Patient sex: M
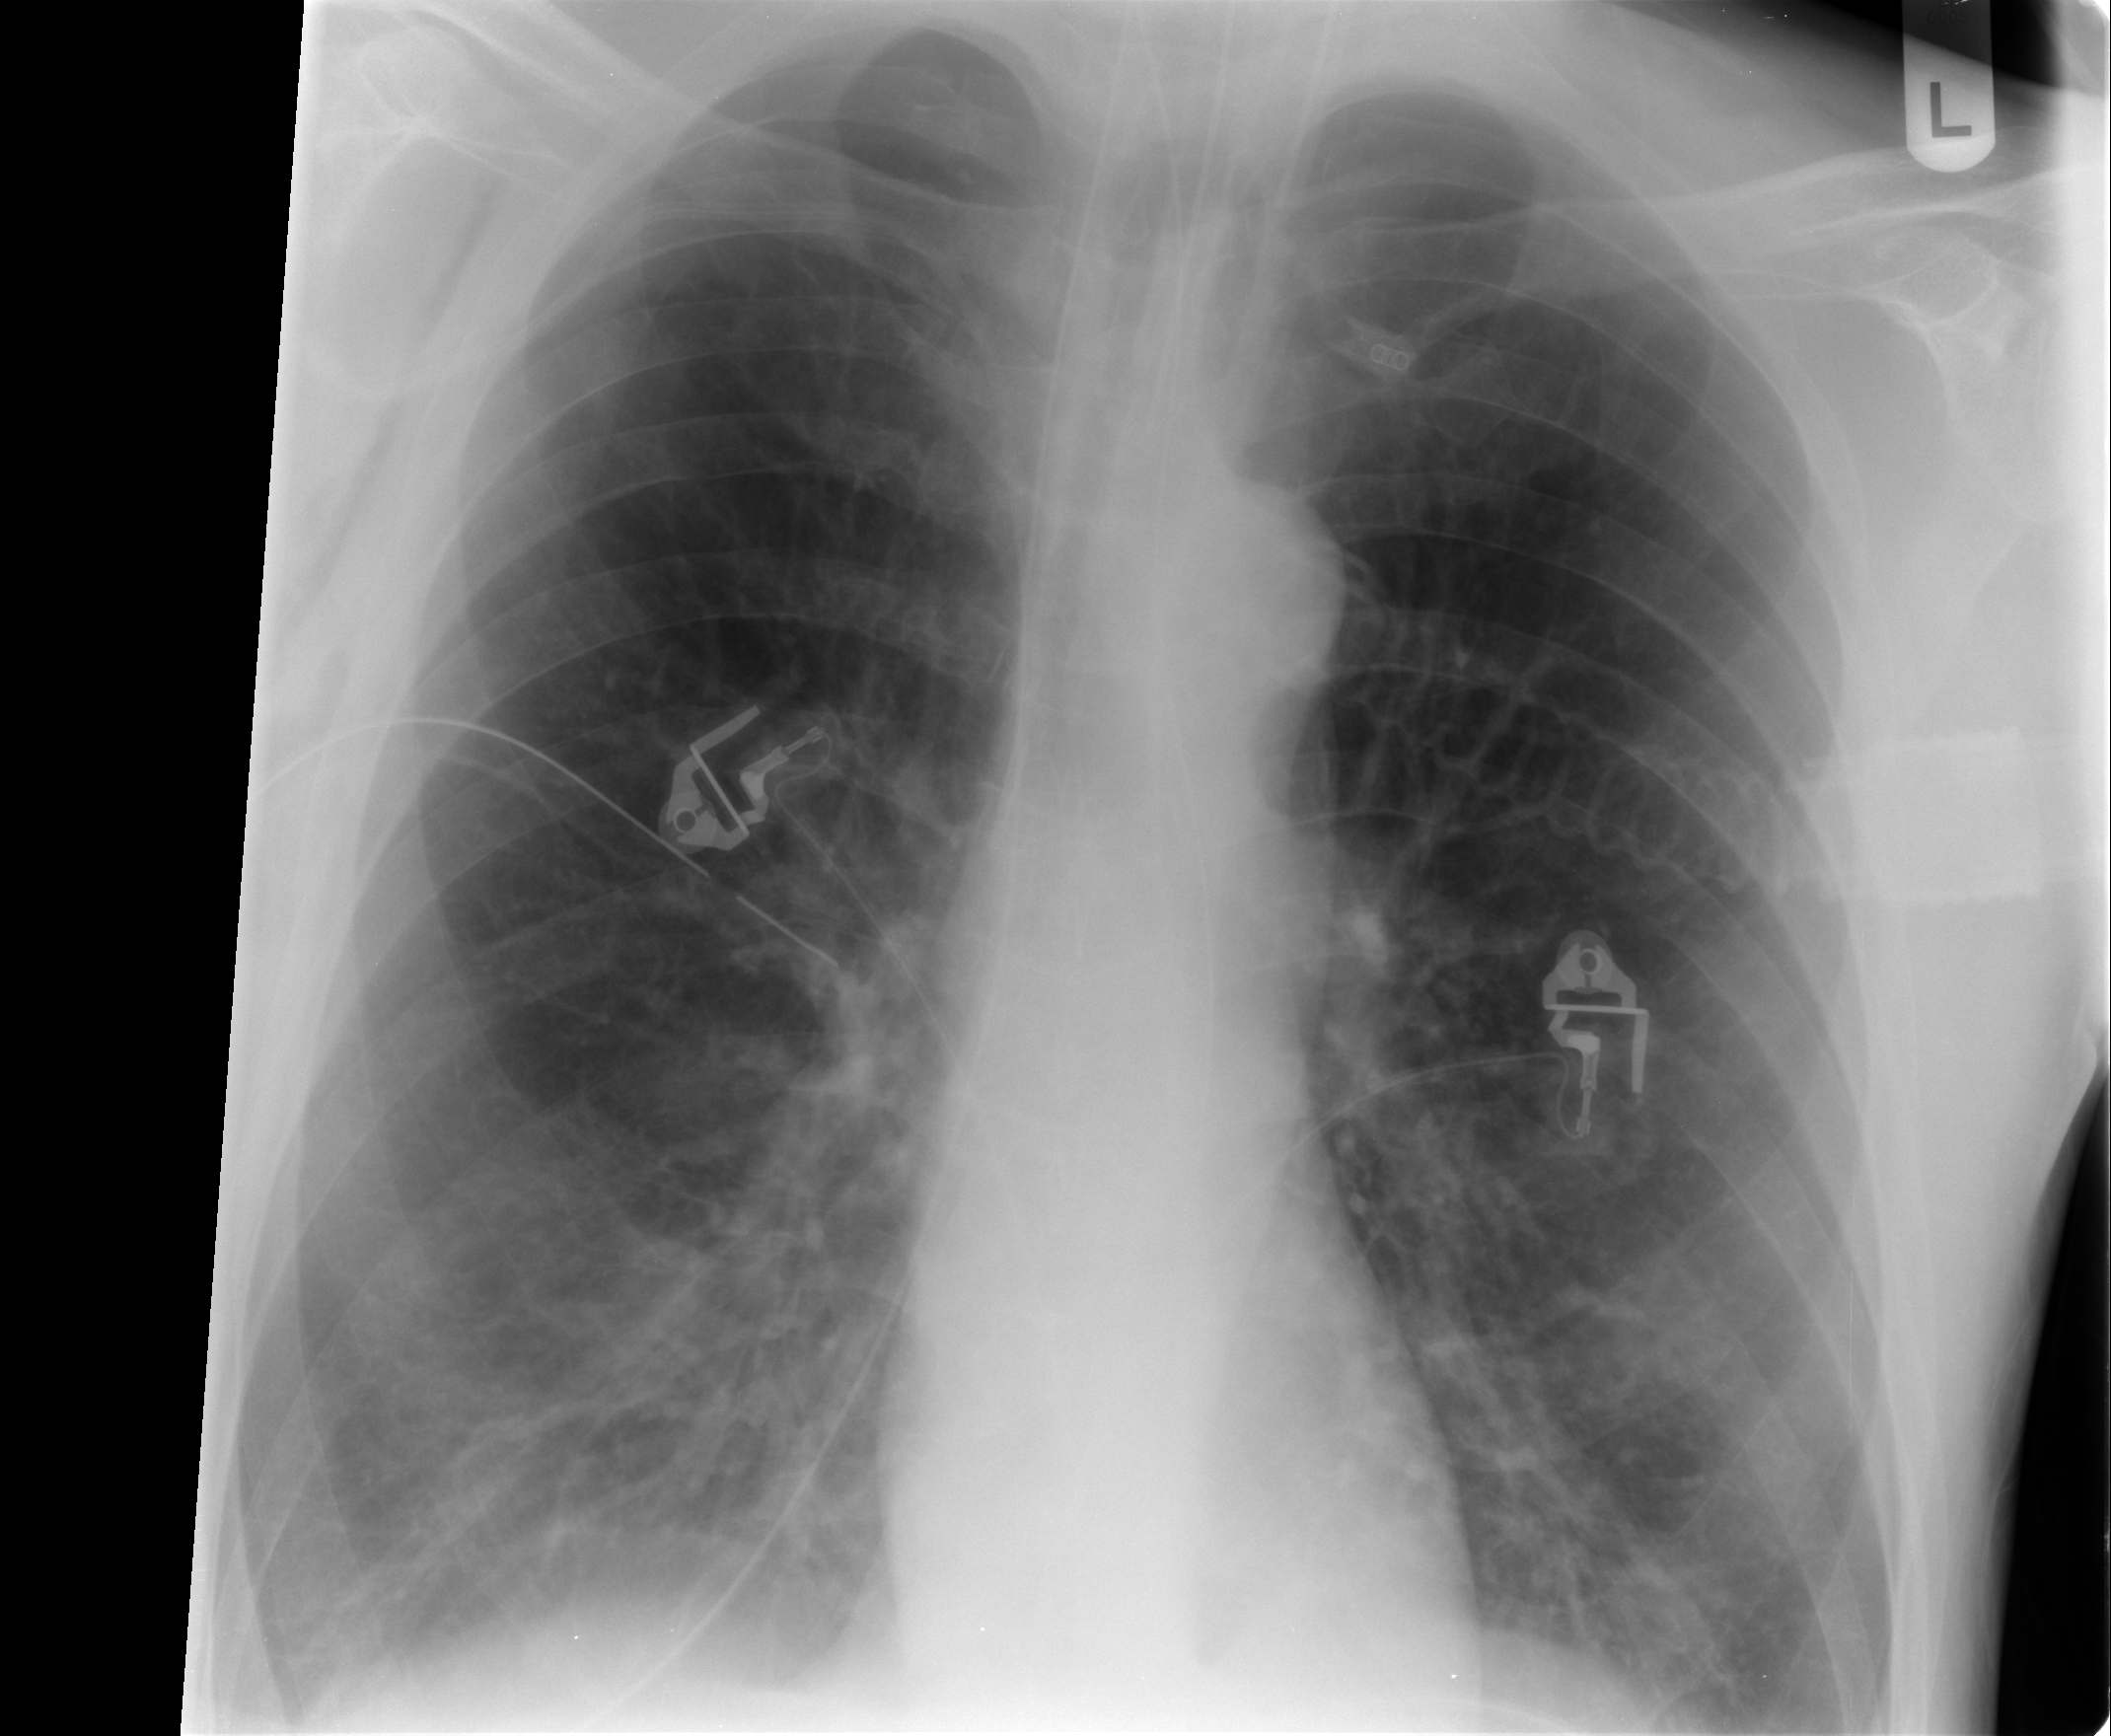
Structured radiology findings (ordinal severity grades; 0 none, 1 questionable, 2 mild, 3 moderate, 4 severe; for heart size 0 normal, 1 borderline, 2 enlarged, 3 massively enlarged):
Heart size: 0
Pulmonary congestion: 0
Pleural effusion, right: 1
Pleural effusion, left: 0
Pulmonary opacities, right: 0
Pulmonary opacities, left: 0
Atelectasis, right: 2
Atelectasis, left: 2